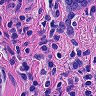
Metastatic tissue present: yes